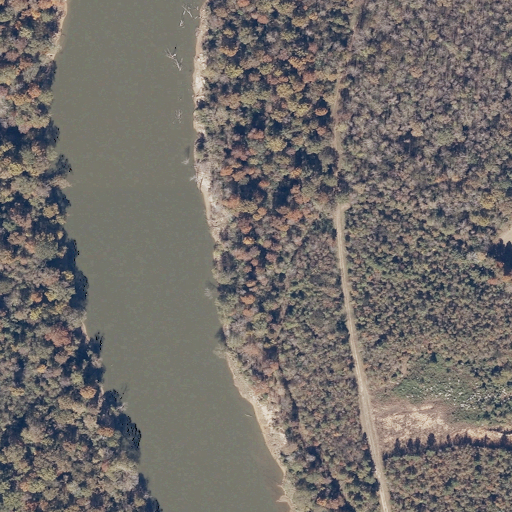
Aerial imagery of cliff(s) in Alabama named Meltons Bluff containing woody wetlands, open water, herbaceous wetlands, deciduous forest, and grassland